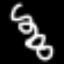
Label: squiggle